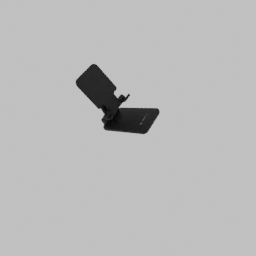
Label: tools